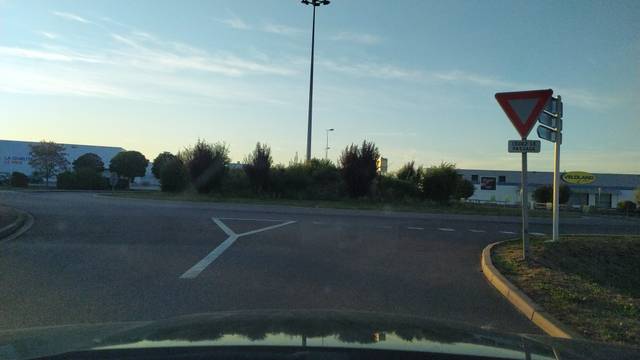
Region: France
Coordinates: 49.078, 6.113